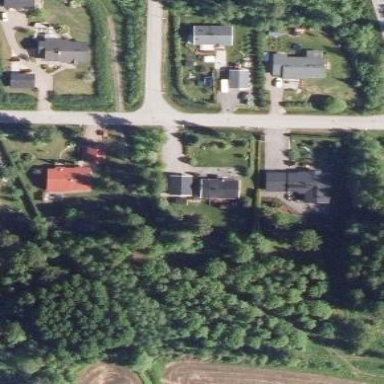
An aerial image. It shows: Residential area.